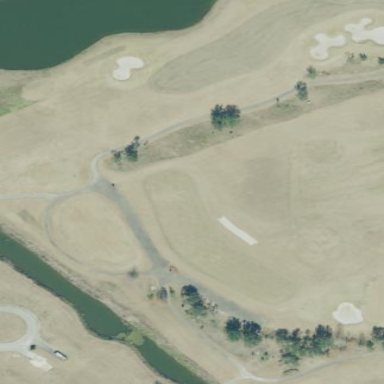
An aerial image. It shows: Golf tee.